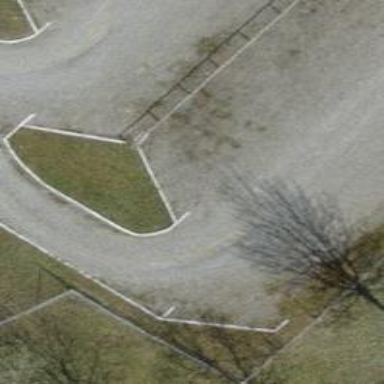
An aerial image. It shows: Gravel parking aisle designed for service vehicles.